Field crop: maize
Growth stage: 1
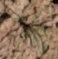
Species: lolium